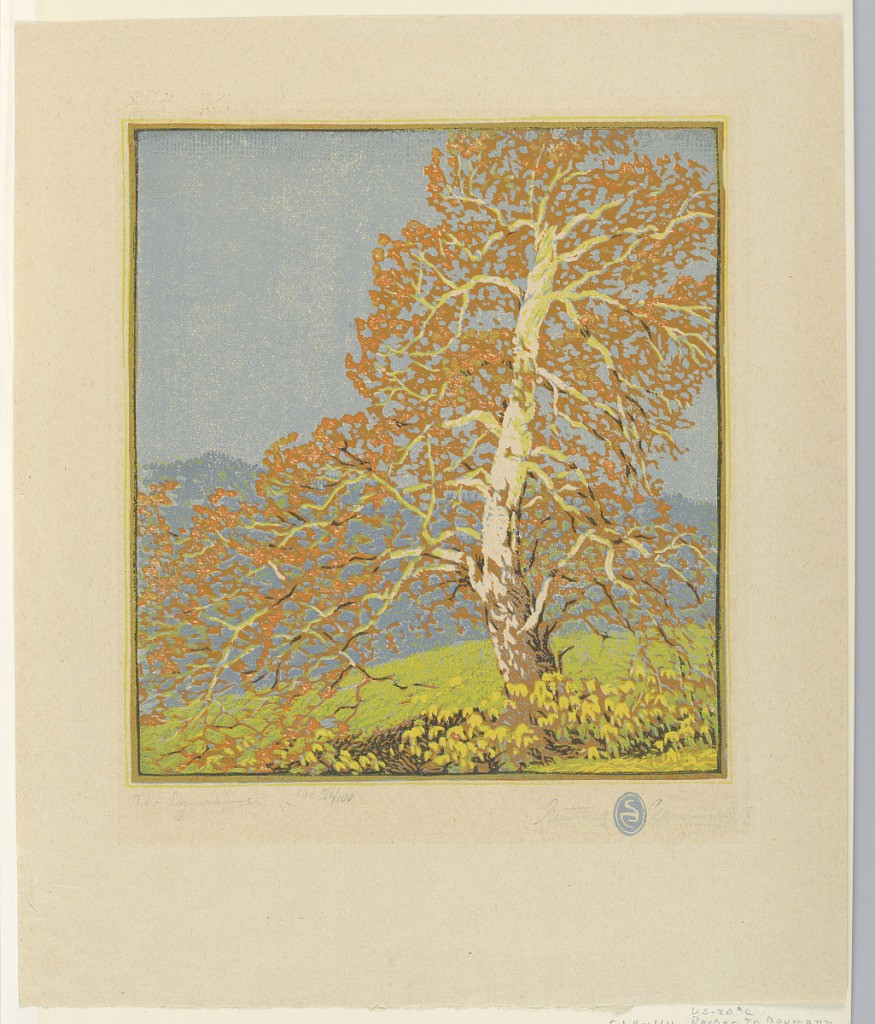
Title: The Sycamore
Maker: Gustave Baumann, American, 1881 – 1971
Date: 1919
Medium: Color woodcut on tan laid paper
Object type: Print
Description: A large sycamore tree in right foreground with branches spreading out across the image. Mountain in background.